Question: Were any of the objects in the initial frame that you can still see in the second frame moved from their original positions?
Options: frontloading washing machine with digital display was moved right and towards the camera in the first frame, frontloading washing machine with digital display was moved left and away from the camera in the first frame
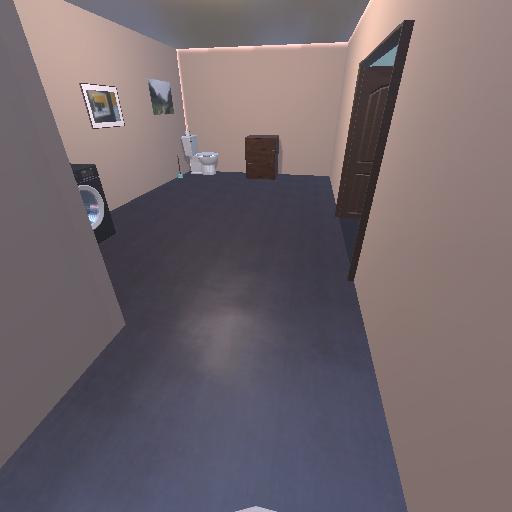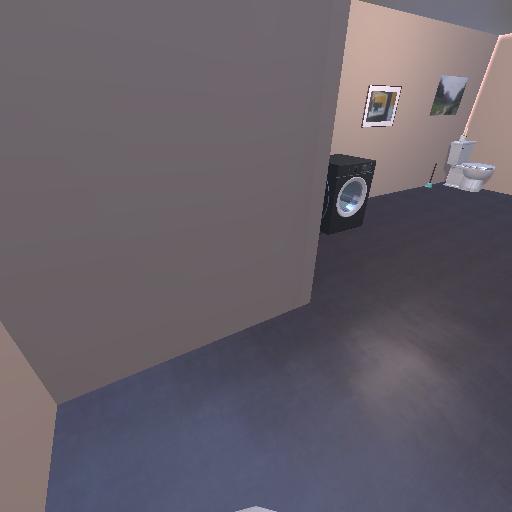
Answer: frontloading washing machine with digital display was moved right and towards the camera in the first frame